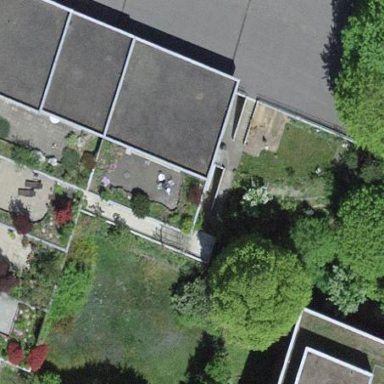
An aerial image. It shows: Terrace building.